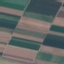
Label: AnnualCrop